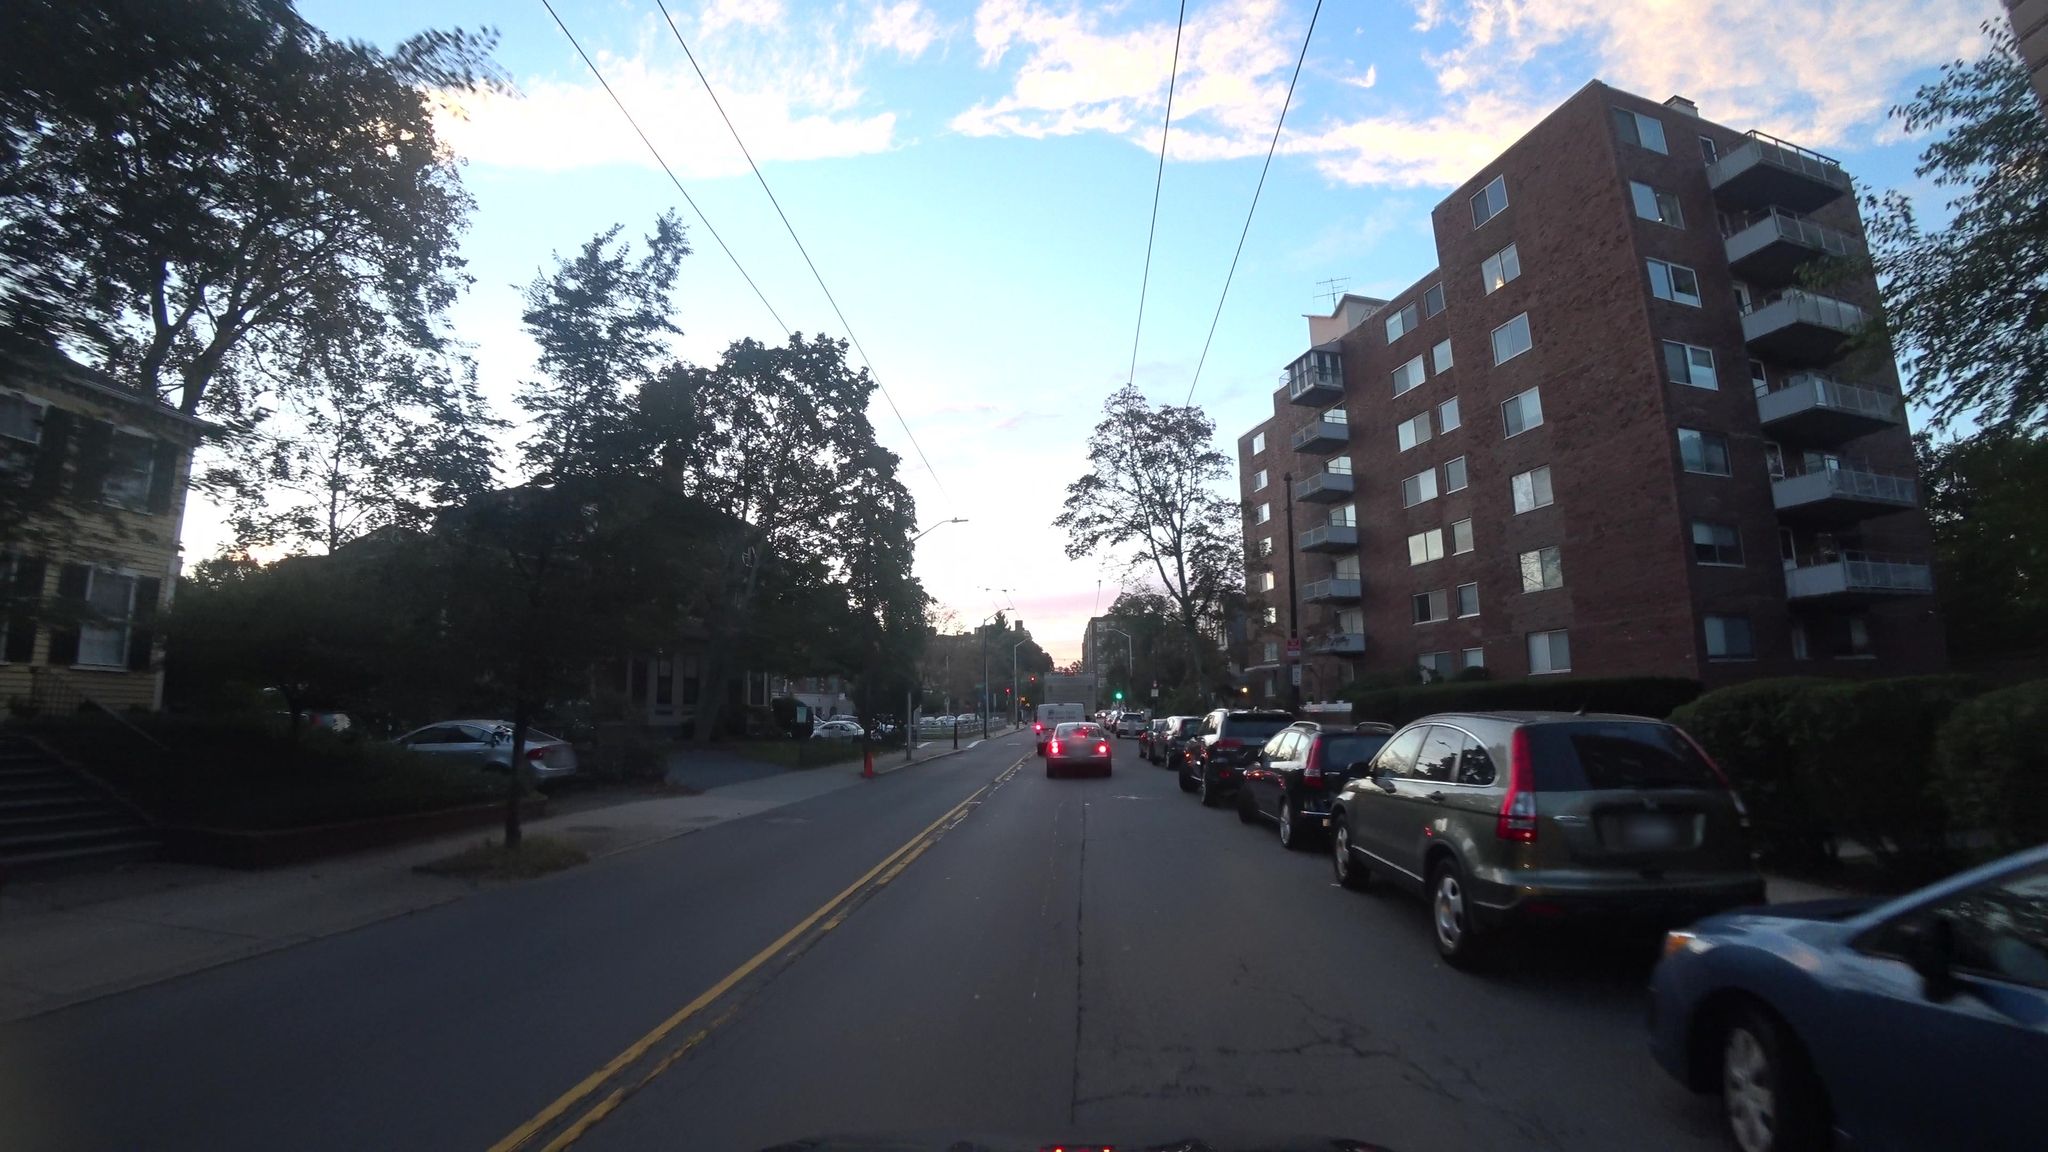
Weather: clear
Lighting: day
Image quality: good
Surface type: driving surface
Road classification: footway
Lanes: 2
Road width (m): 15.2
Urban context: urban centre
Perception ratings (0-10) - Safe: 6.58, Lively: 9.39, Beautiful: 8.01, Boring: 0.82, Depressing: 0.59, Wealthy: 5.64